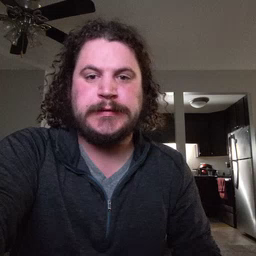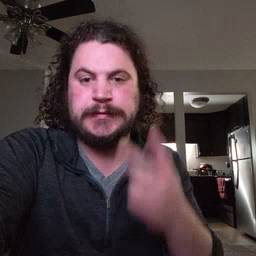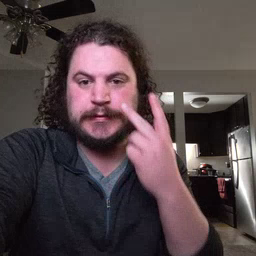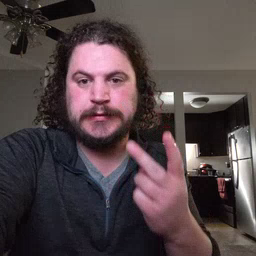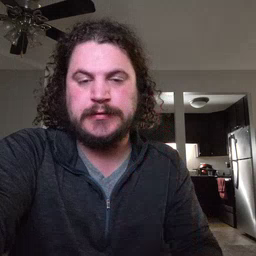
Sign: see